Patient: sex F, age 77
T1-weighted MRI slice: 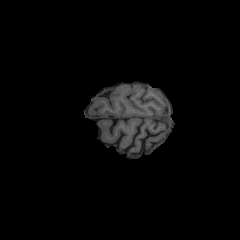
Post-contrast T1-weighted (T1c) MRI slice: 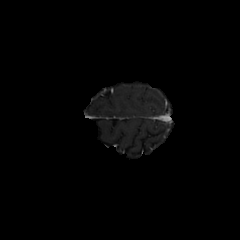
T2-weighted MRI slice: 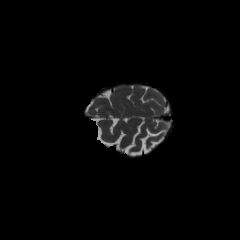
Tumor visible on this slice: no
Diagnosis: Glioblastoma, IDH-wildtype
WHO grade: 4